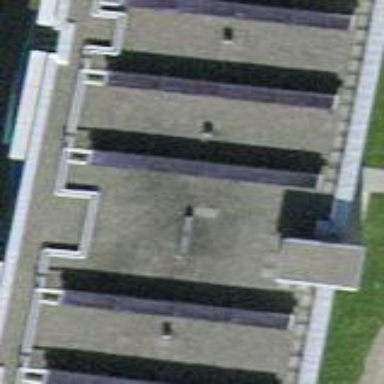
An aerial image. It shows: Flat-roofed apartment building.